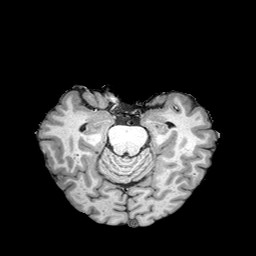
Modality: T1w
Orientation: coronal
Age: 57
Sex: female
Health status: healthy